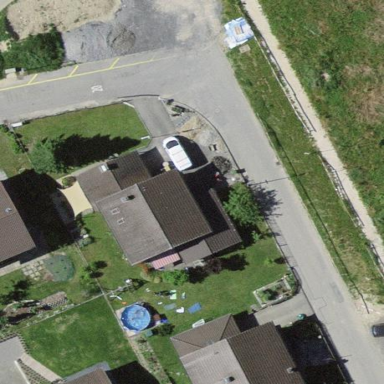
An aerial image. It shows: Residential building with surveillance equipment.